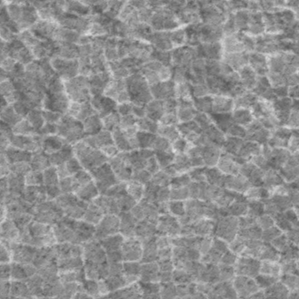
Label: frost